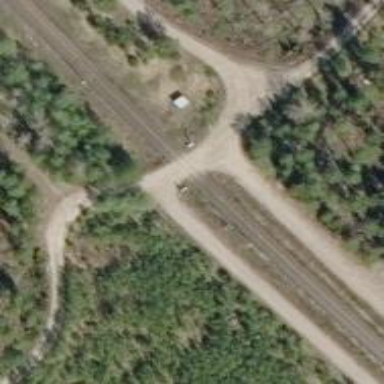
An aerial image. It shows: Railway signal.